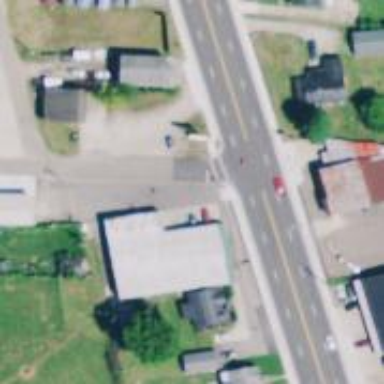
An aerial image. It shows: Marked road crossing.